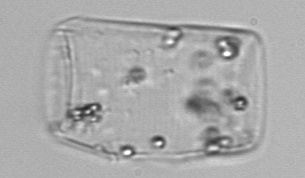
Label: Guinardia_flaccida